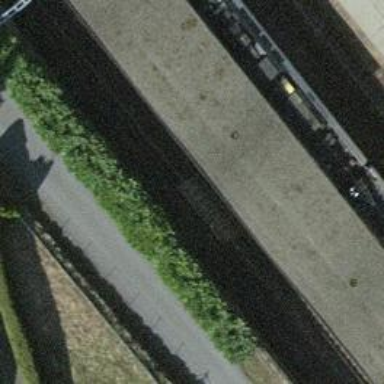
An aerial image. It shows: Railway stop with public transport stop position.